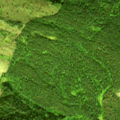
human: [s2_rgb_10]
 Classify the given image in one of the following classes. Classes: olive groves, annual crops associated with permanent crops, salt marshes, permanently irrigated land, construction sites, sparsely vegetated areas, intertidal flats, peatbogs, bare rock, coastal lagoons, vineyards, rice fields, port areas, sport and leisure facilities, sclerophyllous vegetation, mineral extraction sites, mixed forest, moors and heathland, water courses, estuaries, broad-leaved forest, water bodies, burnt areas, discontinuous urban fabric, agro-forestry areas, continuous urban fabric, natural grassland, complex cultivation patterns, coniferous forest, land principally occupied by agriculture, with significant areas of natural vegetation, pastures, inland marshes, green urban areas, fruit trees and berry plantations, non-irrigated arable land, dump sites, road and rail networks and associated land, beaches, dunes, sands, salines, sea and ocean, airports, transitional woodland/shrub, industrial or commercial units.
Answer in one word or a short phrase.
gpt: coniferous forest, transitional woodland/shrub